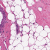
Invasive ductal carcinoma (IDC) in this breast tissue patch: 0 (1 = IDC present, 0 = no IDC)